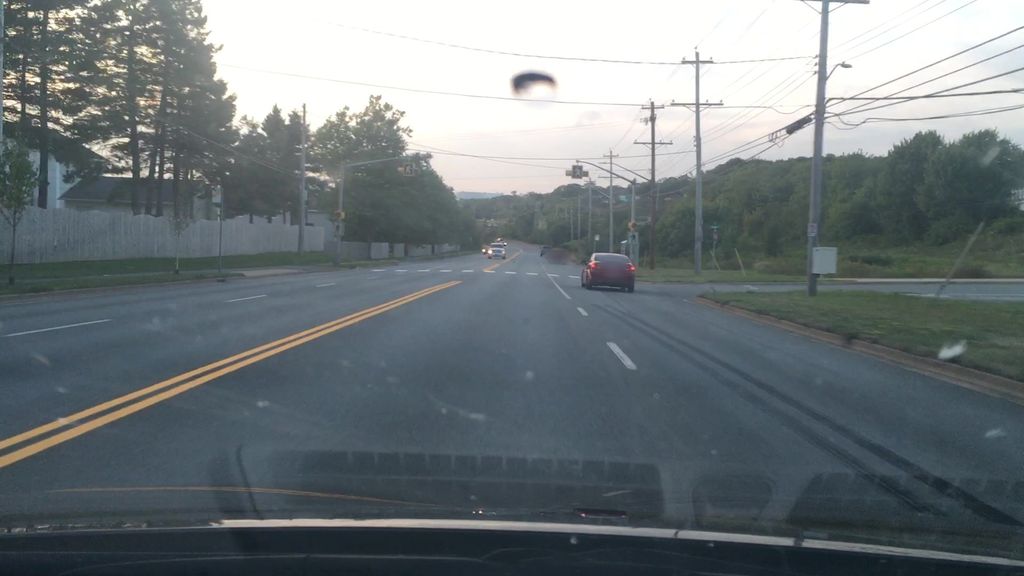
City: halifax